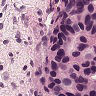
Metastatic tissue present: yes